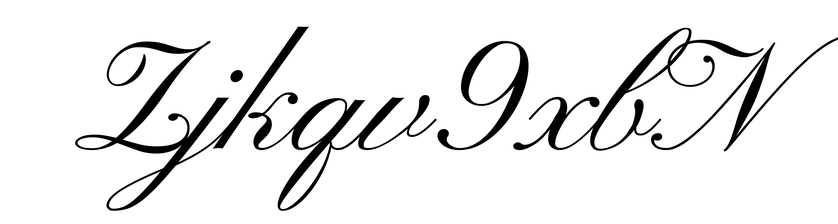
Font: PinyonScript-Regular